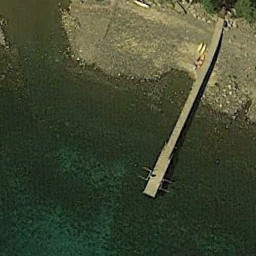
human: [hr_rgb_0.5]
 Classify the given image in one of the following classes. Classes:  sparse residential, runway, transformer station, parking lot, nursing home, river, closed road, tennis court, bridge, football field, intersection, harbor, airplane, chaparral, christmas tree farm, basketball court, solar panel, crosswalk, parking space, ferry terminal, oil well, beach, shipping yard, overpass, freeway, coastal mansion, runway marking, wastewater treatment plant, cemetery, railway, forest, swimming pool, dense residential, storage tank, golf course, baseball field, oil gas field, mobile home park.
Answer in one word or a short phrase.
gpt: ferry terminal